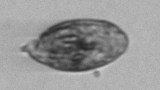
Label: Katodinium_or_Torodinium